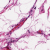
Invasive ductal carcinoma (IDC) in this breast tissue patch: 0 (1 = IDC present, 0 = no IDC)